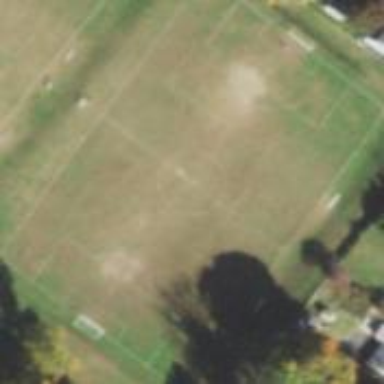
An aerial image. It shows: Soccer pitch for leisureland activities.